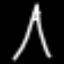
Label: The Eiffel Tower